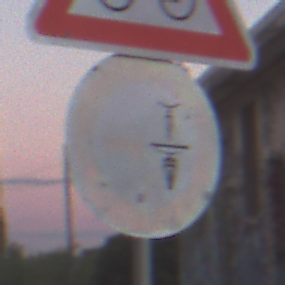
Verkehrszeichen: VerbotUeberholenEinspurigeFahrzeuge
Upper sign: RadverkehrRechts
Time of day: SunriseSunset
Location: Outdoor (Suburban)
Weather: PartlyCloudy
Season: NotSpecified
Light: Natural